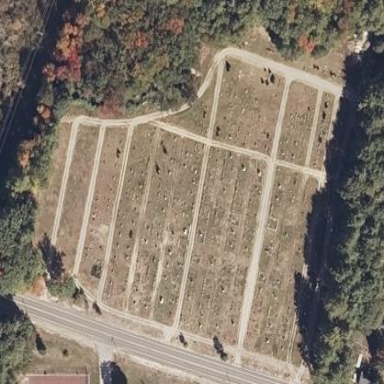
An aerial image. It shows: Cemetery.